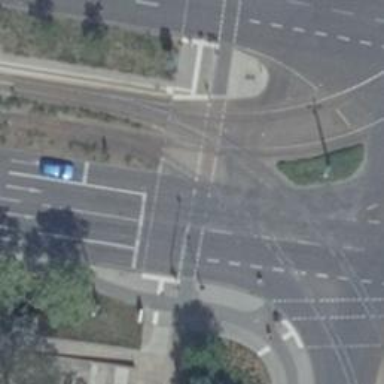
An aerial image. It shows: Railway crossing with traffic signals.